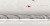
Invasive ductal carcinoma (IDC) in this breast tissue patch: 0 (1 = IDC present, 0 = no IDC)